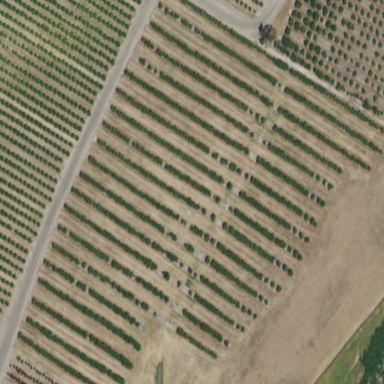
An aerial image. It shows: Orchard.